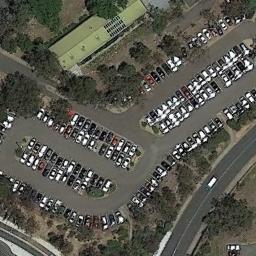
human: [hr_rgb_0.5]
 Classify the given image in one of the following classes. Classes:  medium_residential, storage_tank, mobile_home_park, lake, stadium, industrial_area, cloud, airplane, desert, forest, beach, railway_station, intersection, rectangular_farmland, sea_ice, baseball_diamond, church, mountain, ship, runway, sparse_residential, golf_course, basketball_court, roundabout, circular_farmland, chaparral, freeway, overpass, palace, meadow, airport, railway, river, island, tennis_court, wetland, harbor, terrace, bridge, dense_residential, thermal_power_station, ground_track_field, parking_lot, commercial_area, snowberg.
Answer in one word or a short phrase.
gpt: parking_lot